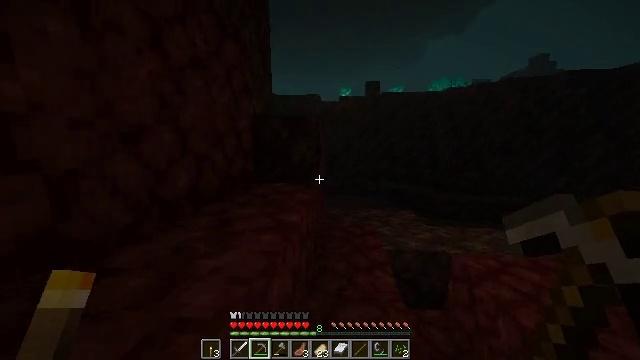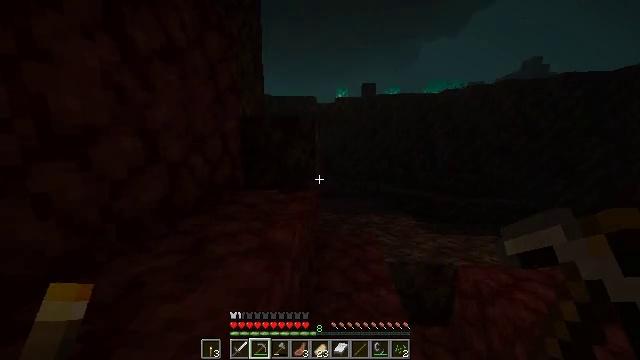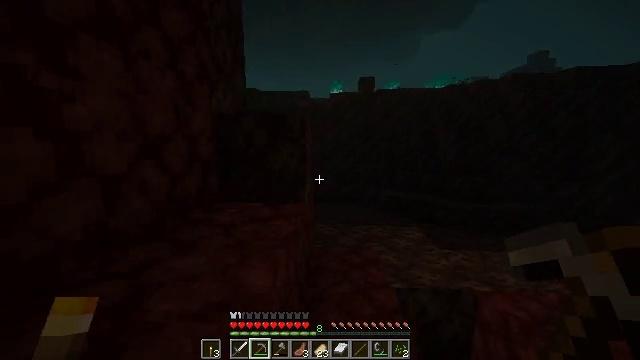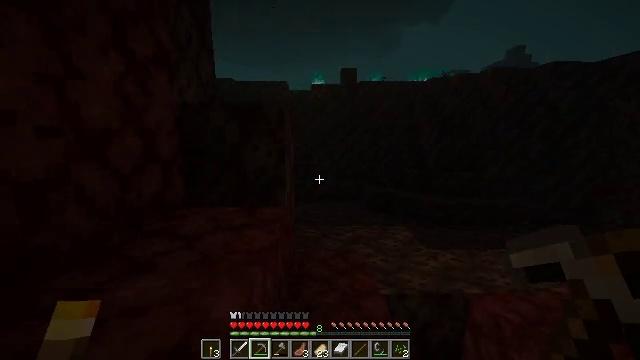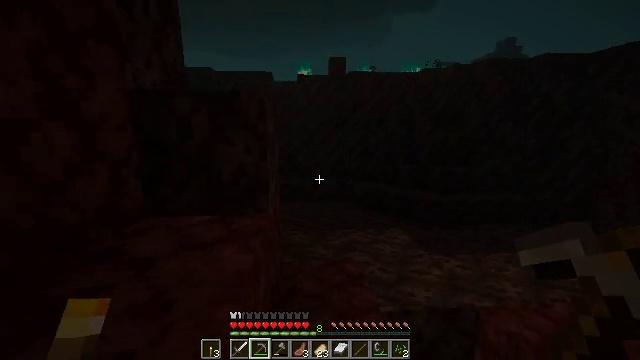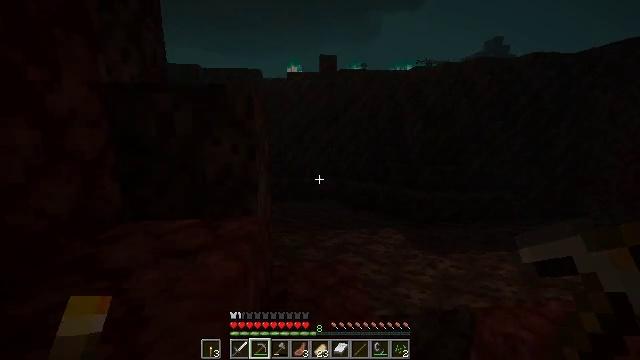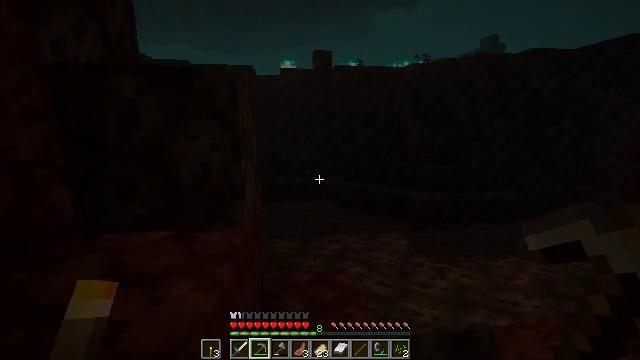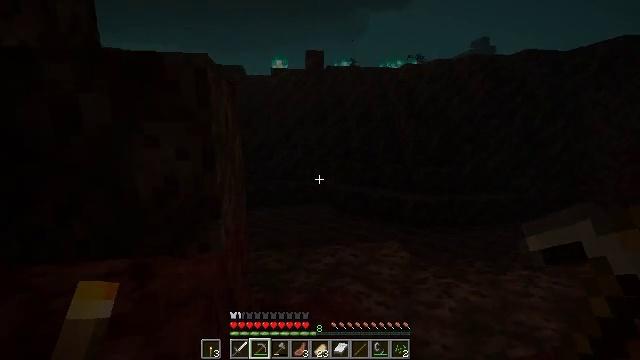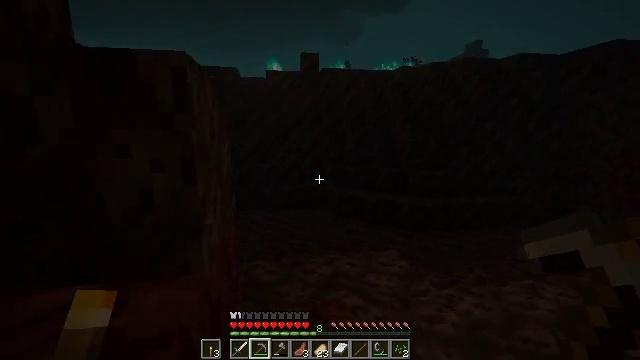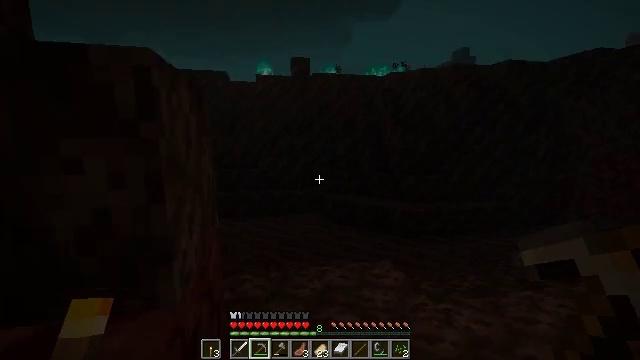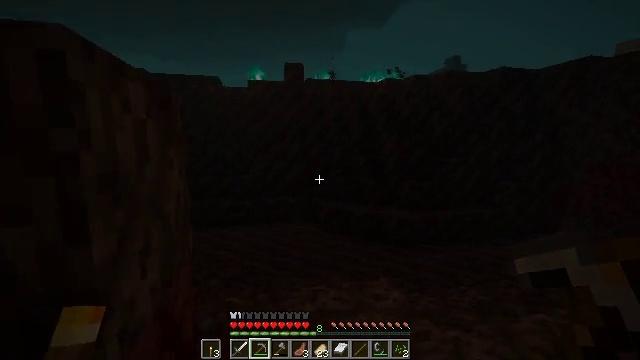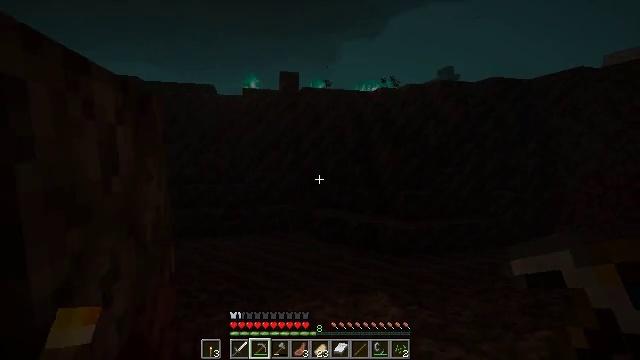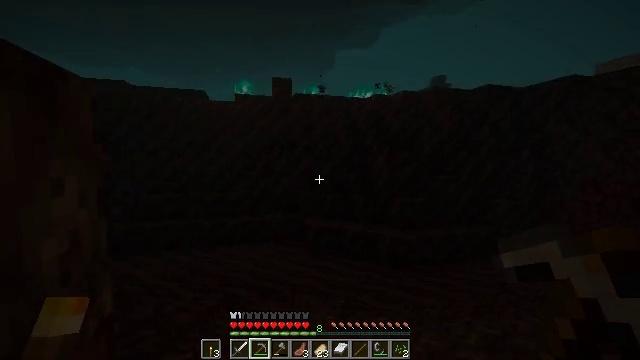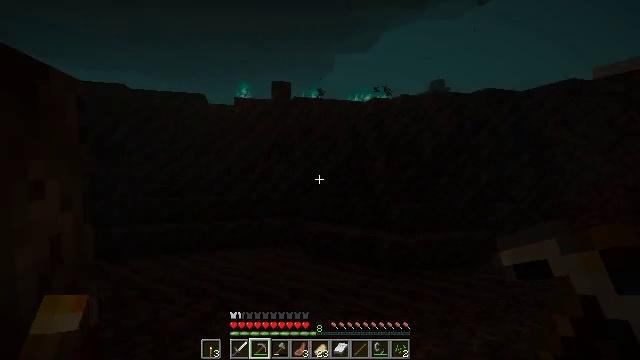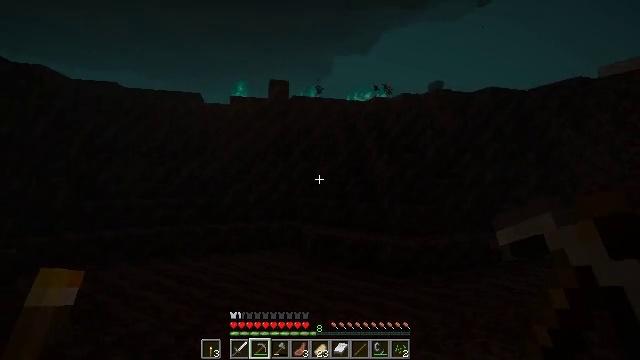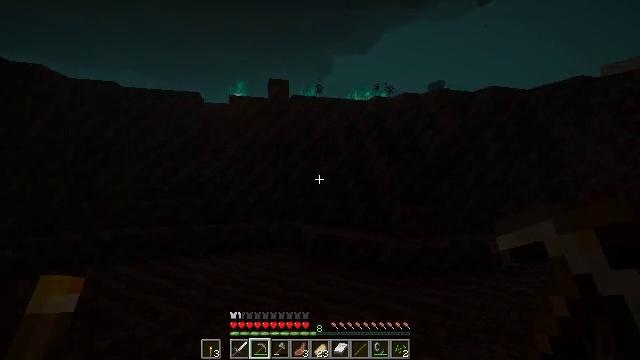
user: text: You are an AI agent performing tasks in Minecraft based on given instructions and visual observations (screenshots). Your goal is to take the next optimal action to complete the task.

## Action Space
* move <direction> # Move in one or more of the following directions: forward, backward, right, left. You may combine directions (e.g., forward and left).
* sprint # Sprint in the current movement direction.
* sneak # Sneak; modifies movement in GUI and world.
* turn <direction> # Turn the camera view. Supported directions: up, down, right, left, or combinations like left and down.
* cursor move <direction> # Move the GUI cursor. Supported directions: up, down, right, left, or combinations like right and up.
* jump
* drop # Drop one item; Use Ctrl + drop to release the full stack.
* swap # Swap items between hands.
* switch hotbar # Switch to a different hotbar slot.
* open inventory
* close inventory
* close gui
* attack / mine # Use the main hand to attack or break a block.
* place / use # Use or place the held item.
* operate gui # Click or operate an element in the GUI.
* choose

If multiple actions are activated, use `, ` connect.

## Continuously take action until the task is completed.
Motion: motion action
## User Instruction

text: Mine the bone block found in fossils.
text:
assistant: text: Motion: move forward, turn right
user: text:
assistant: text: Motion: move forward, turn right
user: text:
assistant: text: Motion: move forward, turn right
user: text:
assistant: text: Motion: move forward, turn right
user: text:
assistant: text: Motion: move forward, turn right
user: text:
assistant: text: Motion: move forward, turn right
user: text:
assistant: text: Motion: move forward, turn right
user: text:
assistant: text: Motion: move forward, turn right
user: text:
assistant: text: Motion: move forward, turn right and up
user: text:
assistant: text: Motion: move forward, turn right and up
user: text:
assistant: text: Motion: move forward, turn right and up
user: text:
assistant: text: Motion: move forward, turn right and up
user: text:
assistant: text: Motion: move forward
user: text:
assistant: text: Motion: move forward
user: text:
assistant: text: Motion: move forward
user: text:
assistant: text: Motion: move forward
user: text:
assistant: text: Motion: move forward
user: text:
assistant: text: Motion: move forward, turn left and up
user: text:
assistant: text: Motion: move forward, turn left
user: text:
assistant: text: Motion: turn left and up
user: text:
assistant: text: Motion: move right, turn left and up
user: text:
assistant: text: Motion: move right, turn left and up
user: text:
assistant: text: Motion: move right, turn left and up
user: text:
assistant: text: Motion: move right, turn left
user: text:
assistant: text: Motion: move right, turn left
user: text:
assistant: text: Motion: no_op
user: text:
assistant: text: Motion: no_op
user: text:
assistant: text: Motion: no_op
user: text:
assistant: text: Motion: turn left
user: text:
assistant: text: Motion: turn left